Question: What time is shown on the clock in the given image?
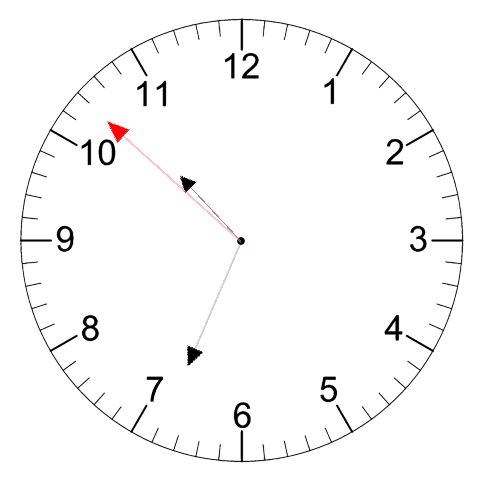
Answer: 10:33:52